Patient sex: M
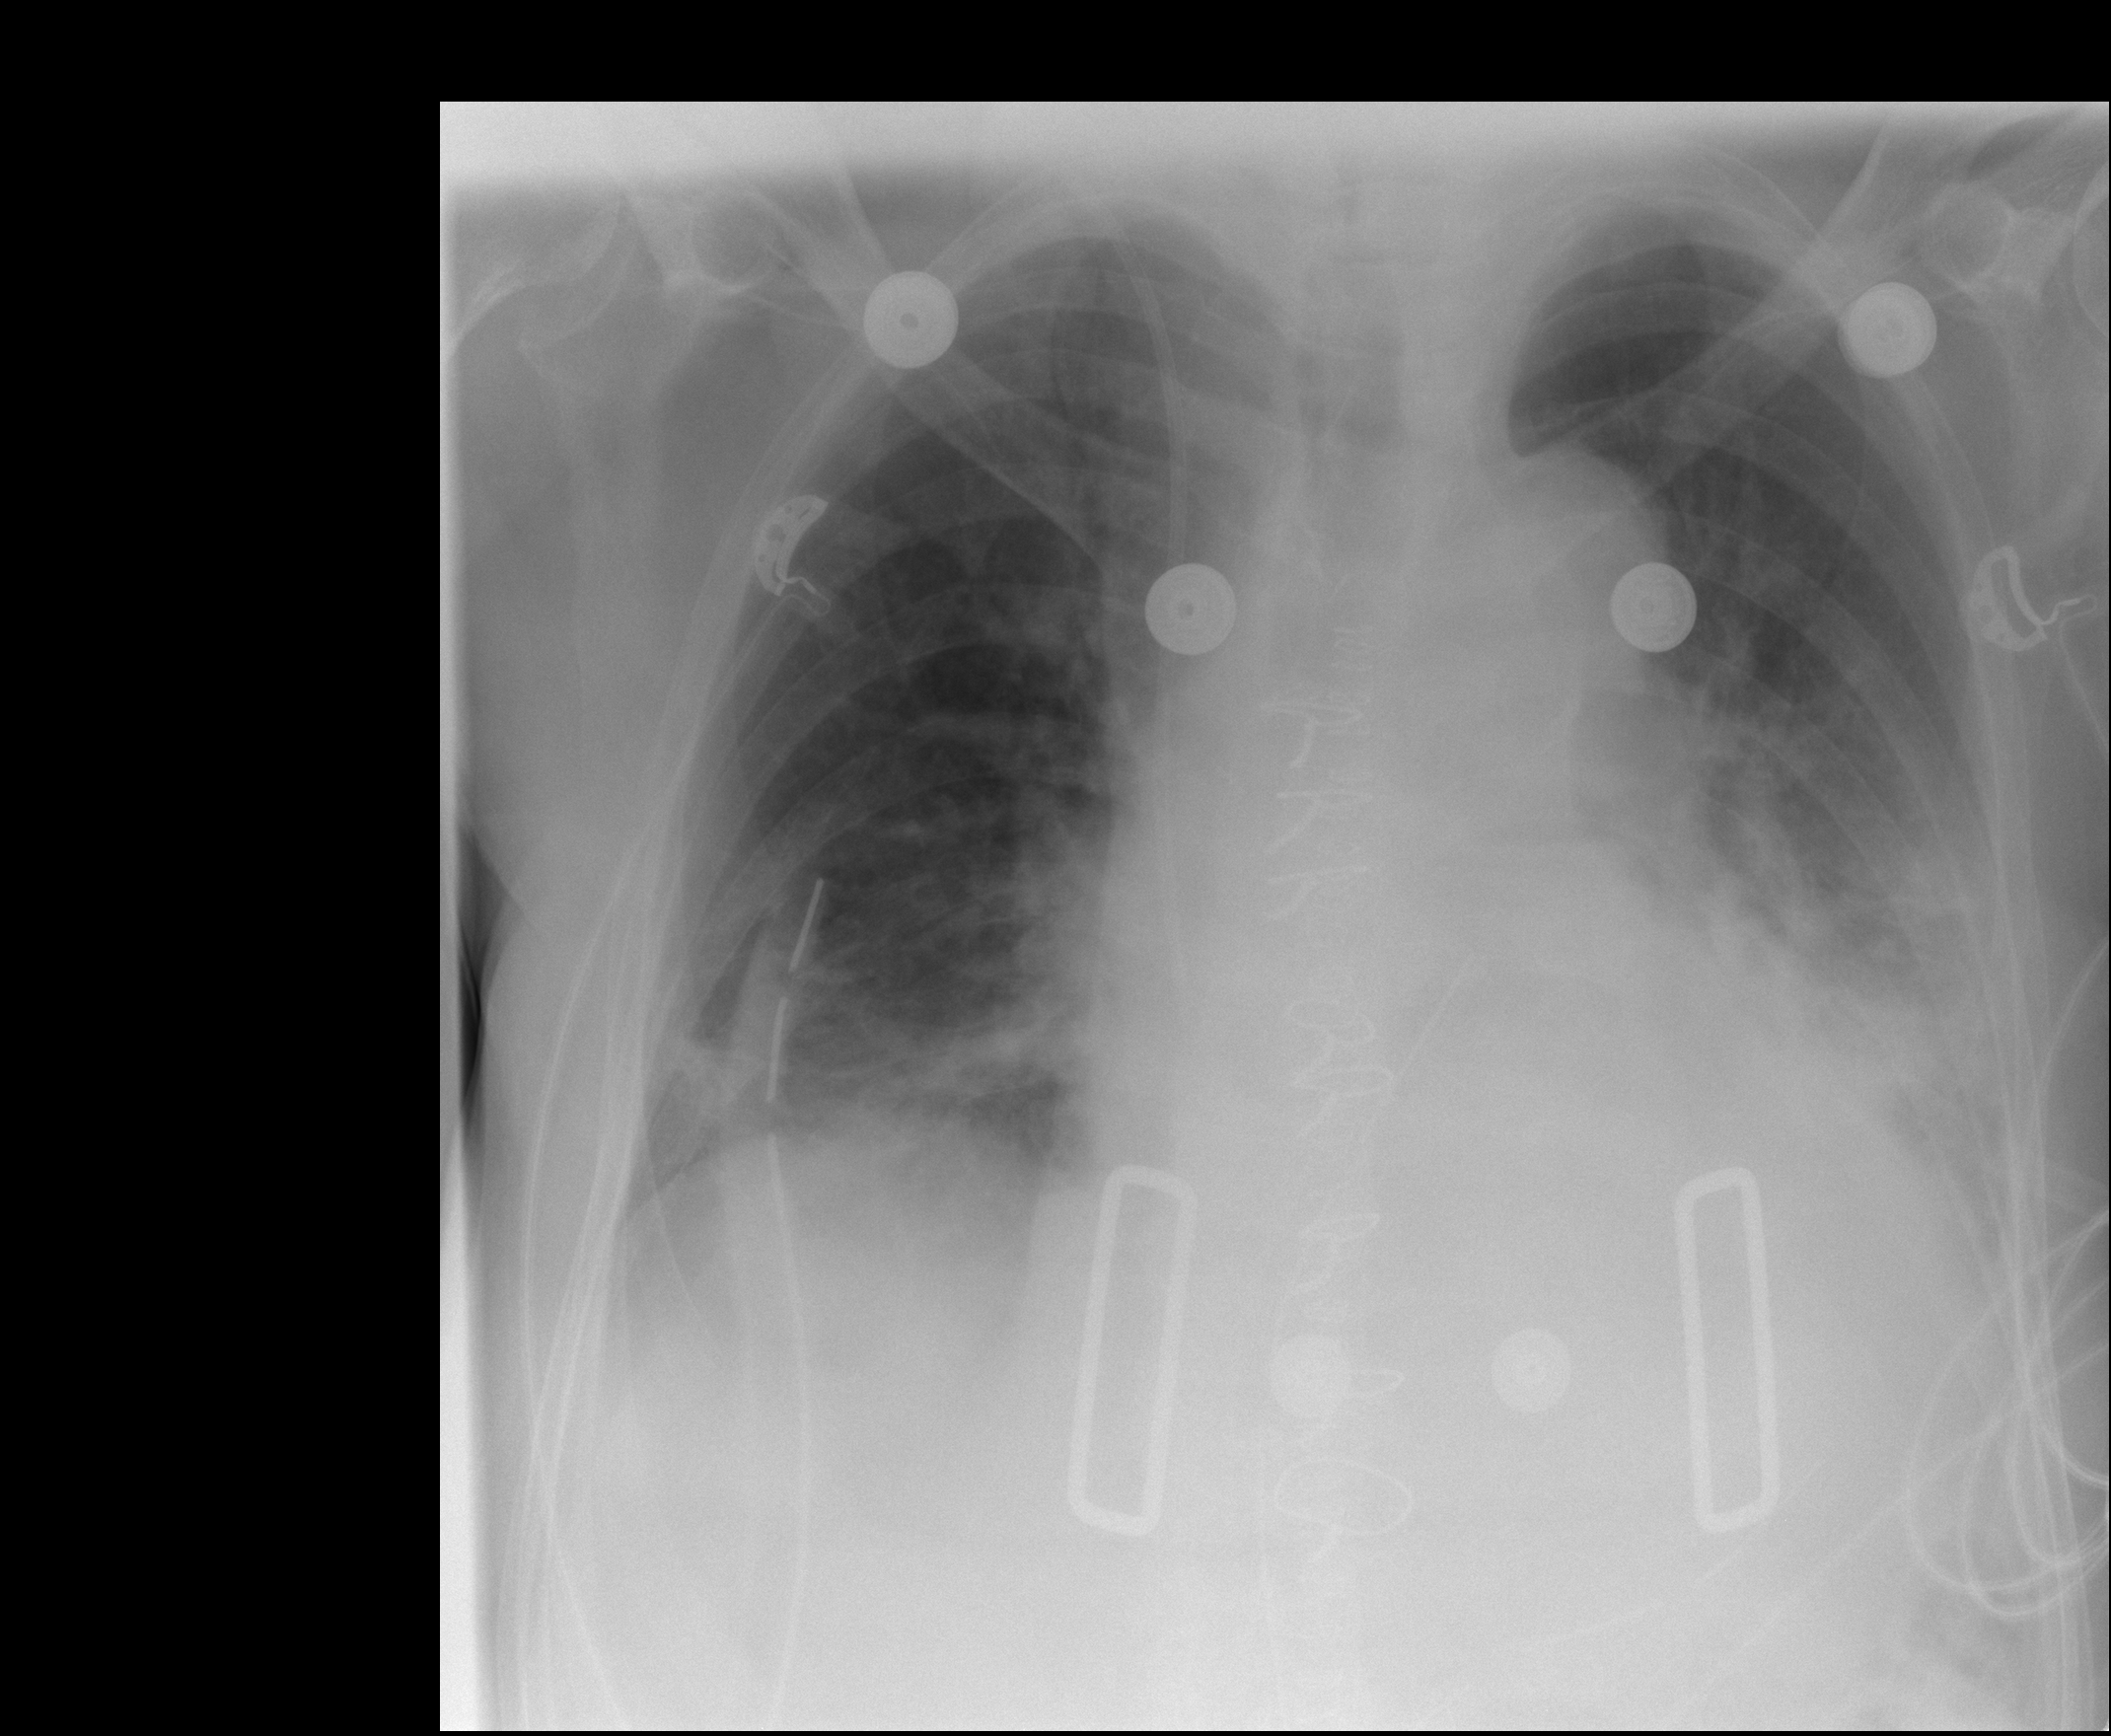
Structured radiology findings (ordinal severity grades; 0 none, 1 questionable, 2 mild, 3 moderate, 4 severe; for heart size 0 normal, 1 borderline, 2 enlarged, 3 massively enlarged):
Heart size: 2
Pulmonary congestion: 2
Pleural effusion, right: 0
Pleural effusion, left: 2
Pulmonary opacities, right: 0
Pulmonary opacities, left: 2
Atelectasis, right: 2
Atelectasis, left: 2